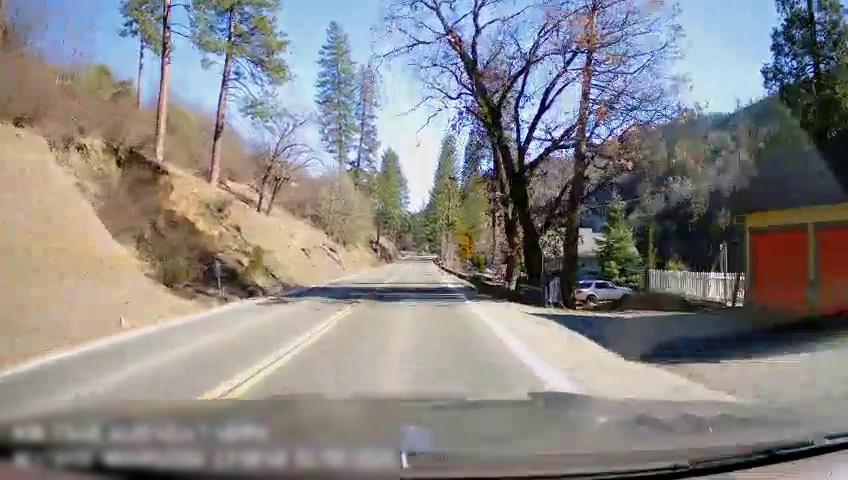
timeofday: Day
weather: Sunny
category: Drivable Space
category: Drivable Space
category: Vehicles | SUV
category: Lanes | Opposite Lane
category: Lanes | Current Lane
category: Lanes | Opposite Lane
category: Lanes | Current Lane
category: Traffic | Signs
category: Traffic | Signs